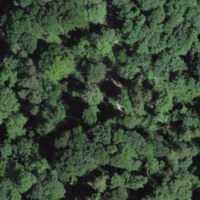
EUNIS habitat code: 53
Species observed at this site:
Prunella vulgaris
Arum maculatum
Taxus baccata
Oxalis acetosella
Atropa belladonna